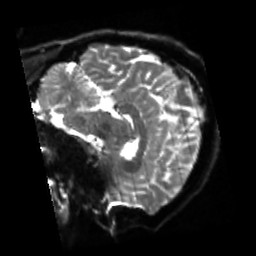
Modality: sbref
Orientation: sagittal
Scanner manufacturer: siemens
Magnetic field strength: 3 T
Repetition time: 4 s
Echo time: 0.0594 s